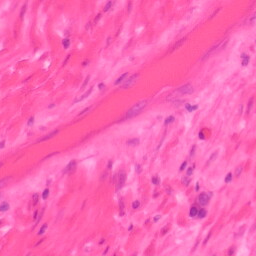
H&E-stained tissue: Colon